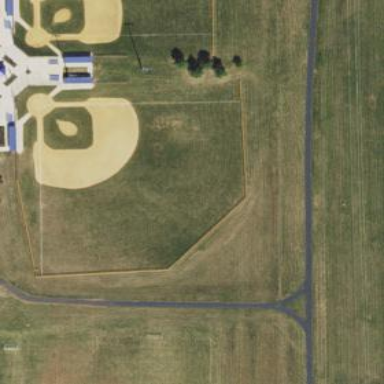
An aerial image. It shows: Baseball pitch for leisure land.